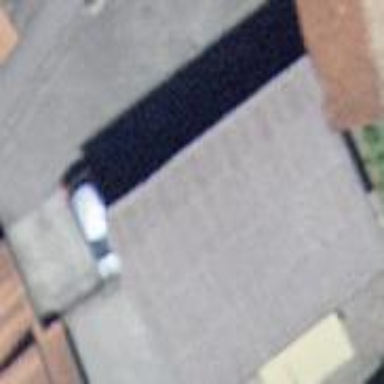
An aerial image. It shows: Garage building.